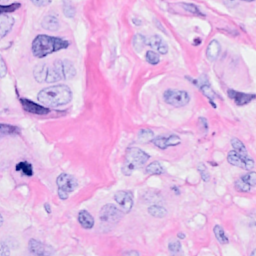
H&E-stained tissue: Breast